Interaction volume radius: 5 \u00c5
Interaction volume height: 10 \u00c5
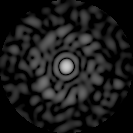
Disorder parameter: 0.8706